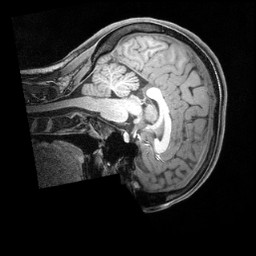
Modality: T1w
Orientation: sagittal
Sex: female
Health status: ill
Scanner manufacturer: siemens
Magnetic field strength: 3 T
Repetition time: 2.4 s
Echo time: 0.00201 s